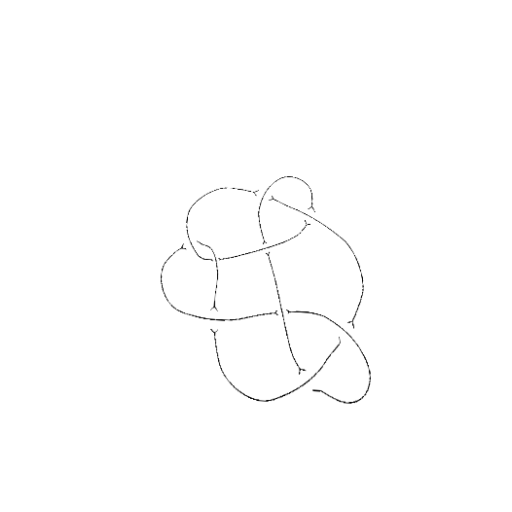
Crossing number: 9